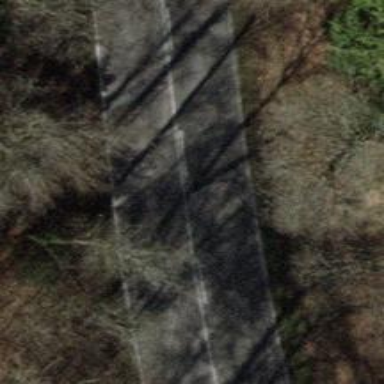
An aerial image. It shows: Asphalt road classified as primary highway.